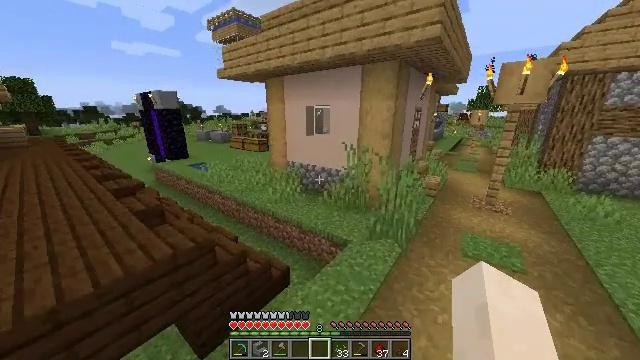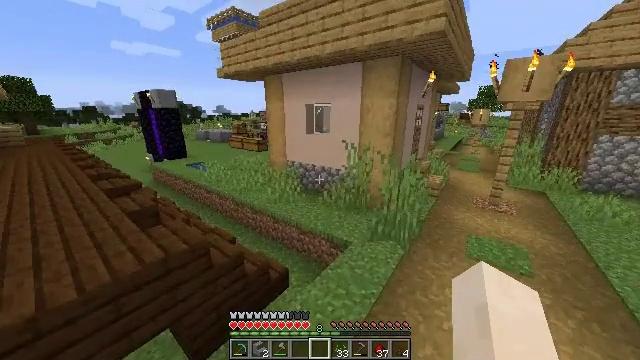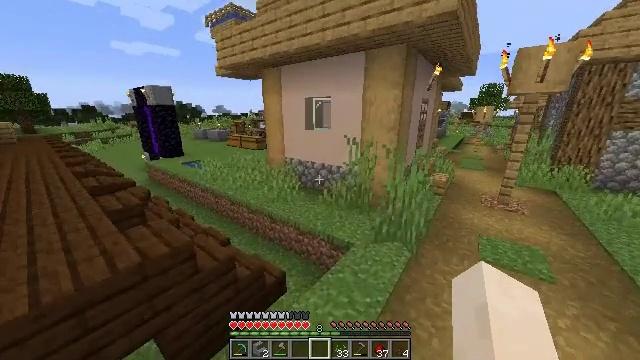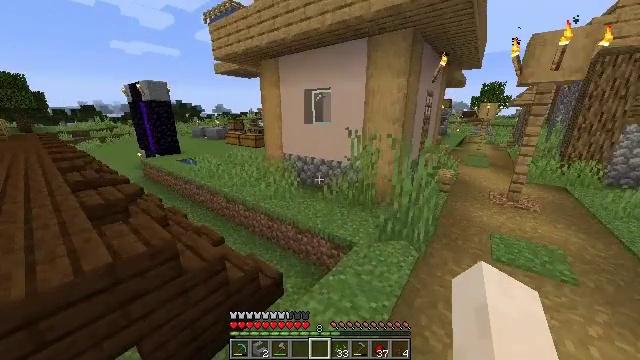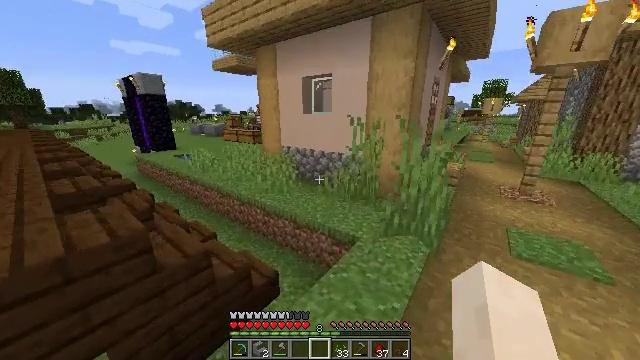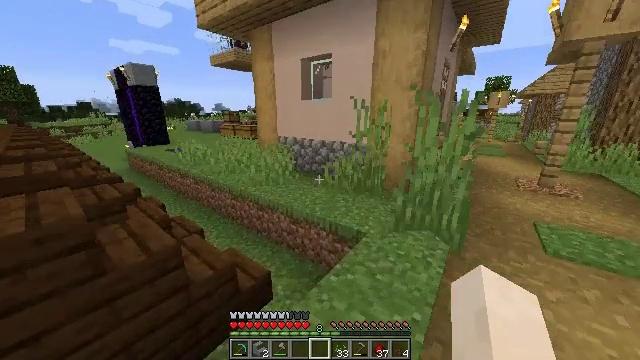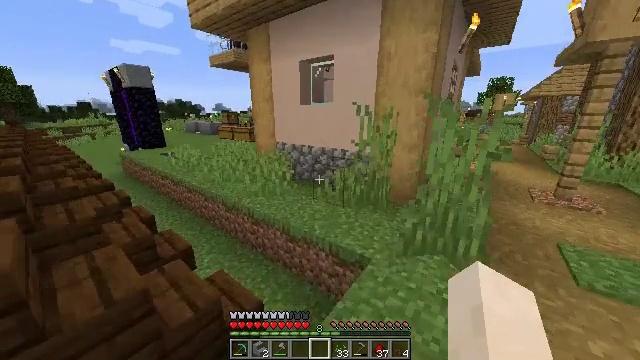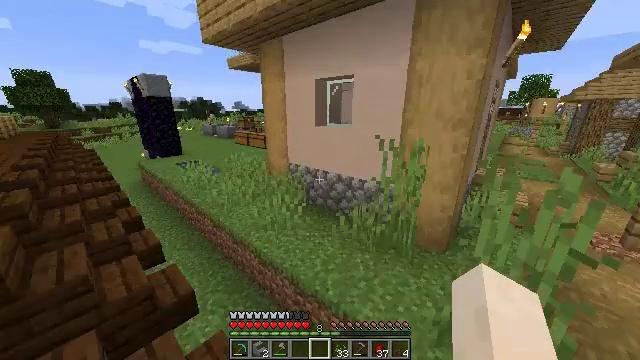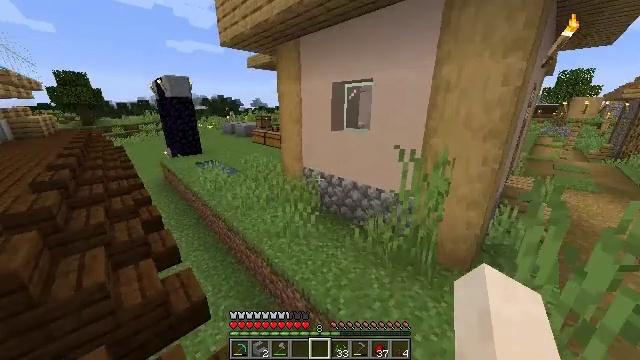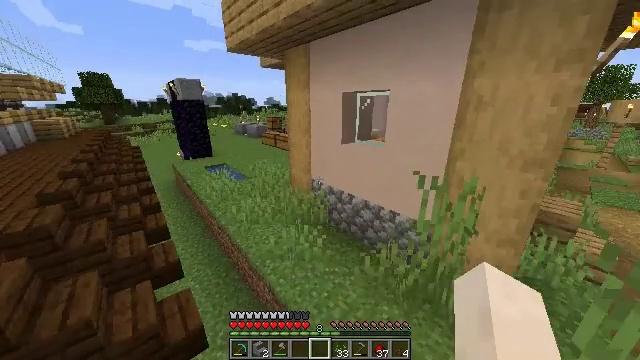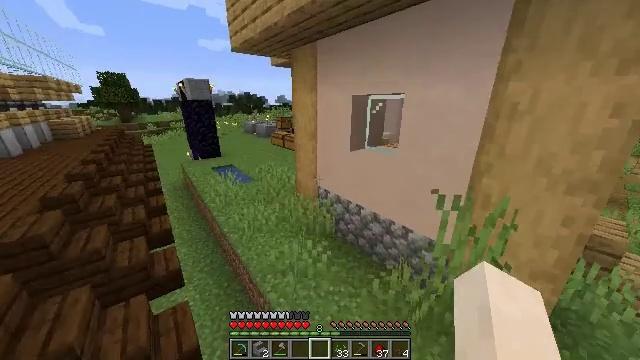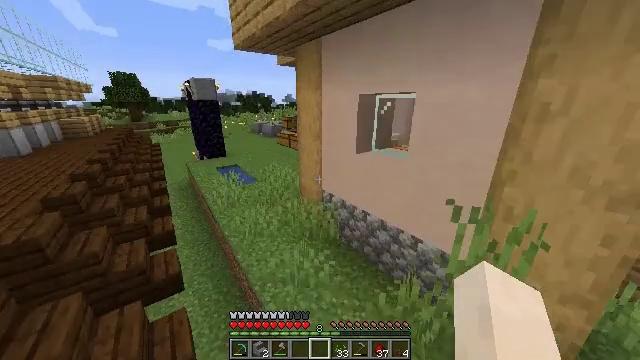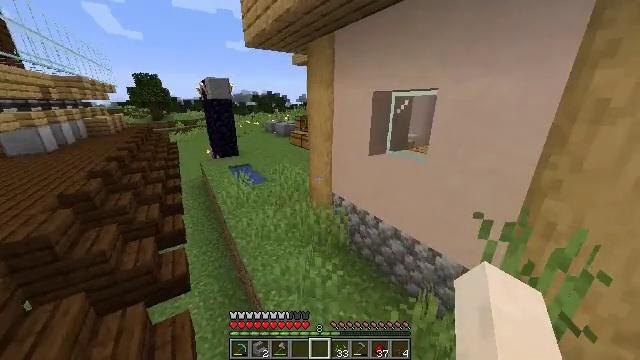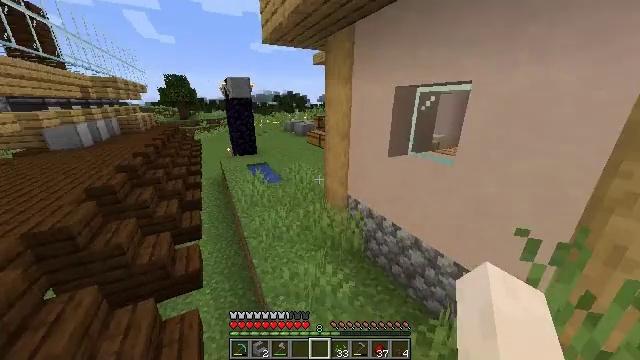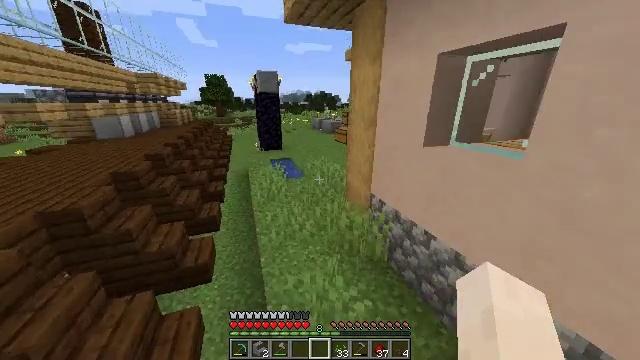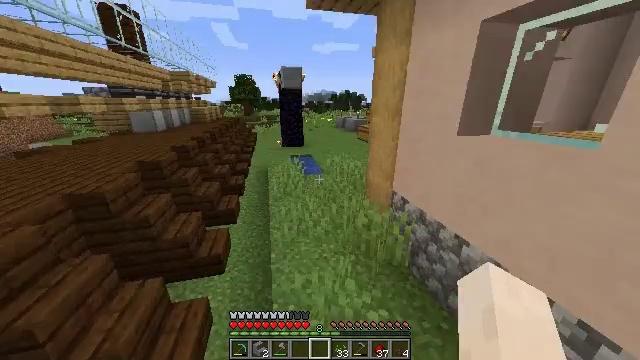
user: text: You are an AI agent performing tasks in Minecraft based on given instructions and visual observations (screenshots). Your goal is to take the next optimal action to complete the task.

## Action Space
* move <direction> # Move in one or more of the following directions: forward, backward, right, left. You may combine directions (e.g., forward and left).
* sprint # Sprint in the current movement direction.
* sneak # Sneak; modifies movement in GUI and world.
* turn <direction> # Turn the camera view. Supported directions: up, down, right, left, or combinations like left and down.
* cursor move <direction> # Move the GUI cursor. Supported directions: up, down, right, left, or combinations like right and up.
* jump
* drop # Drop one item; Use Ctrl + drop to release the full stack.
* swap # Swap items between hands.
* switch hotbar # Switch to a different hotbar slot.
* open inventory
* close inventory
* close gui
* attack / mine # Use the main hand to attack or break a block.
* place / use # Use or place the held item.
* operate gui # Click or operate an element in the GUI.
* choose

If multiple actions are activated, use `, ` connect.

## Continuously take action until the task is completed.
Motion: motion action
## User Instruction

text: Open the crafting table and craft a composter.
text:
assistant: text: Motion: move forward, jump
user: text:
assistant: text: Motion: move forward, jump
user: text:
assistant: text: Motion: move forward, jump
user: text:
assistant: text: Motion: move forward, jump
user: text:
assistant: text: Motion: move forward, jump
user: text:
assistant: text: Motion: move forward, sprint, jump
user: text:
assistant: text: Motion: move forward, sprint, turn left, jump
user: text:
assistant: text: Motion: move forward, sprint, turn left, jump
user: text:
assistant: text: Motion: move forward, sprint, turn left, jump
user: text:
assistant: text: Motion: move forward, turn left, jump
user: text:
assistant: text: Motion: move forward, turn left, jump
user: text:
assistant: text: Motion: move forward, turn left, jump
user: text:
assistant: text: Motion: move forward, turn left, jump
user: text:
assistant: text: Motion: move forward, turn left, jump
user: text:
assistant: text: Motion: move forward, turn left, jump
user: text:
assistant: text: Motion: move forward, turn left, jump
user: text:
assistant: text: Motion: move forward, sprint, turn left, jump
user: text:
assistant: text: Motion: move forward, sprint, turn left, jump
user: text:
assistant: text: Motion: move forward, sprint, turn left, jump
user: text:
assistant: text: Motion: move forward, sprint, turn left, jump
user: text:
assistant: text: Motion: move forward, sprint, jump
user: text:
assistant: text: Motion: move forward, jump
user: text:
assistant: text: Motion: move forward, jump
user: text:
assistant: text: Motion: move forward, jump
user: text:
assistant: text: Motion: move forward, turn right
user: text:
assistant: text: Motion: move forward, turn right
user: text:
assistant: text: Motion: move forward, turn right
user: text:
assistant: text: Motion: move forward, sprint, turn right and up
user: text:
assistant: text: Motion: move forward, sprint, turn right and up
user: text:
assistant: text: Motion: move forward, sprint, turn right